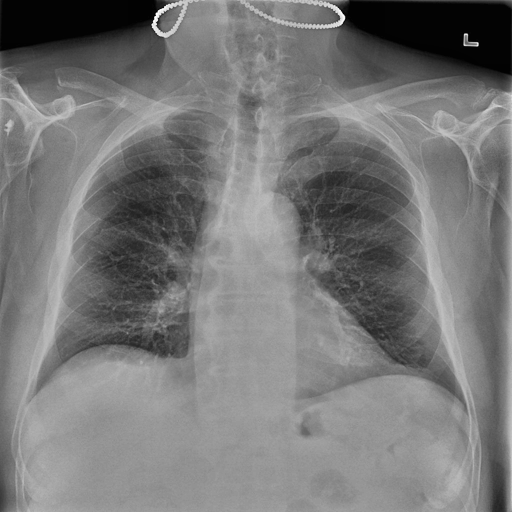
Finding: NORMAL